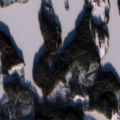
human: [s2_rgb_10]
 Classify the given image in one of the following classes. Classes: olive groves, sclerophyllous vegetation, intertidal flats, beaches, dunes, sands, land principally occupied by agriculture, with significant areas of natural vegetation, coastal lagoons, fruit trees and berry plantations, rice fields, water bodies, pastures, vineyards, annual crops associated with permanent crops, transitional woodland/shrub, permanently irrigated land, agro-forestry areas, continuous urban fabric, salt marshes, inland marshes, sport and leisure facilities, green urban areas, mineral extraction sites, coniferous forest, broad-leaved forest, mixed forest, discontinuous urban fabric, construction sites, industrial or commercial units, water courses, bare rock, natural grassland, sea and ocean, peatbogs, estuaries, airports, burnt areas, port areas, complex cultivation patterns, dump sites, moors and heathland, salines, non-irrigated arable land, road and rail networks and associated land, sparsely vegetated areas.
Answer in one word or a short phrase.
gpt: land principally occupied by agriculture, with significant areas of natural vegetation, coniferous forest, mixed forest, water bodies